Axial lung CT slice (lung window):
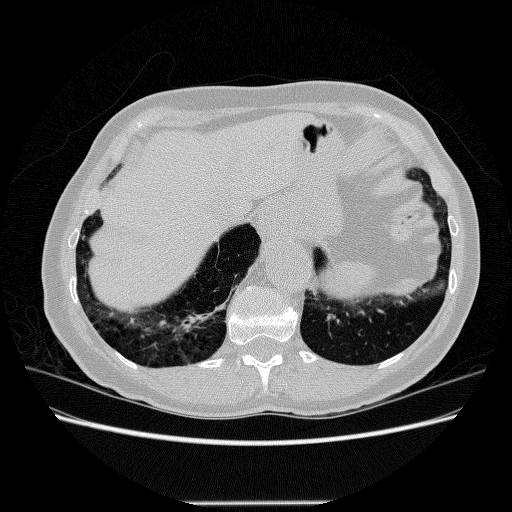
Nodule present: no